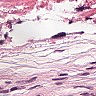
Metastatic tissue present: no